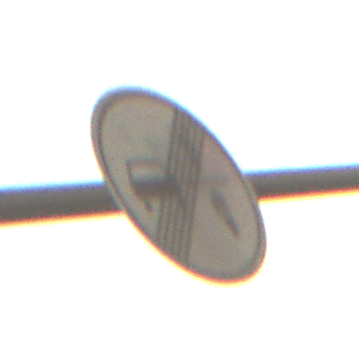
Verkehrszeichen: EndeVerbotUeberholenEinspurigeFahrzeuge
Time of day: Night
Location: Outdoor (Nature)
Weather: Clear
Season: NotSpecified
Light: Natural